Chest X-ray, AP view. Patient: 53 years old, sex M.
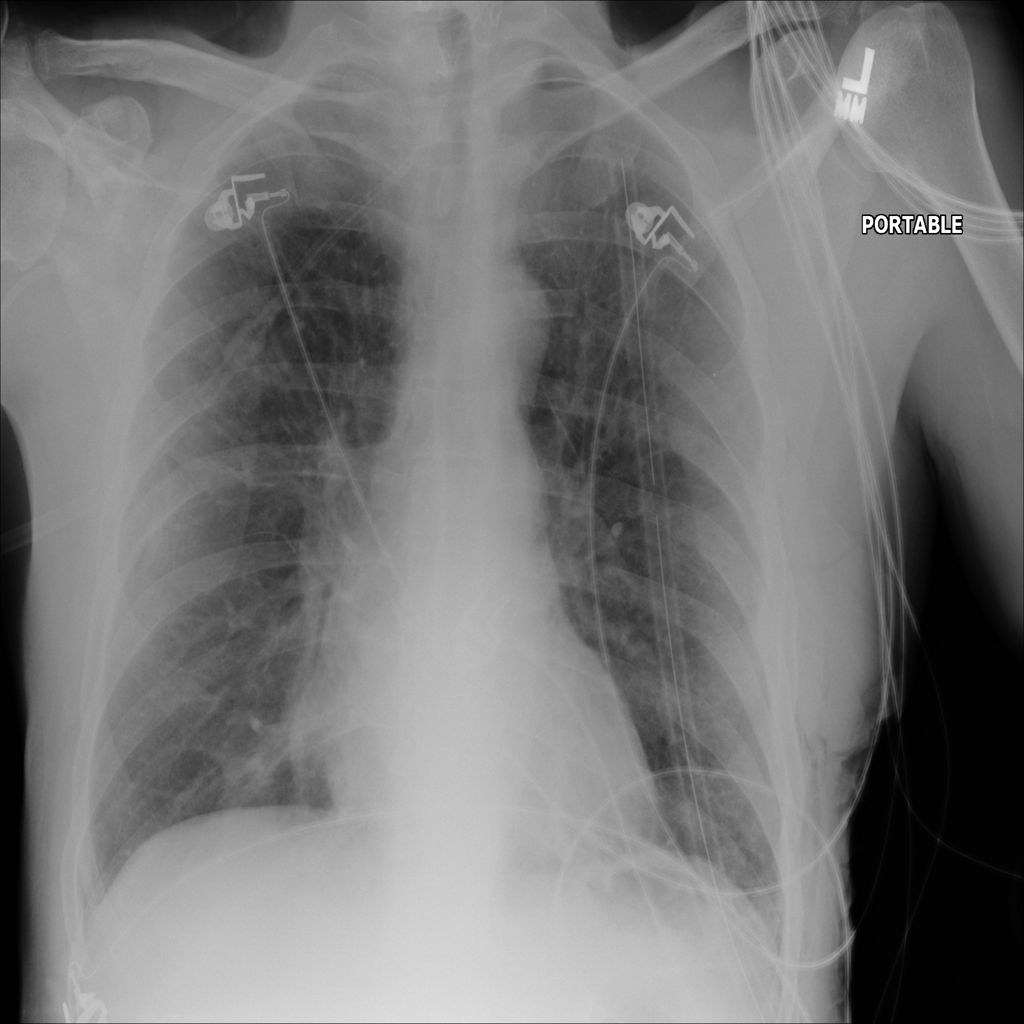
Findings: No Finding